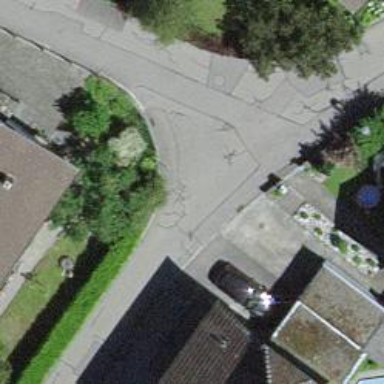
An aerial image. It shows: Residential road with opposite cycleway.